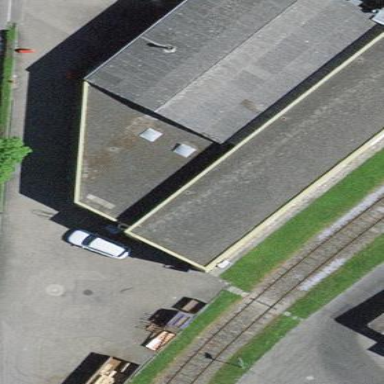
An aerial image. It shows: Industrial building with flat roof.